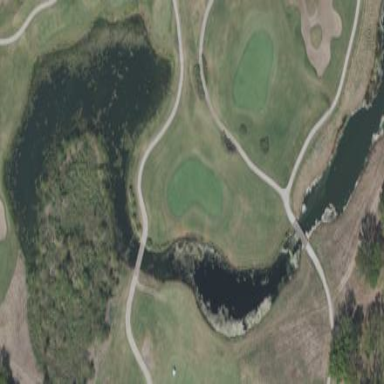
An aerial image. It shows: Rough area in golf course.